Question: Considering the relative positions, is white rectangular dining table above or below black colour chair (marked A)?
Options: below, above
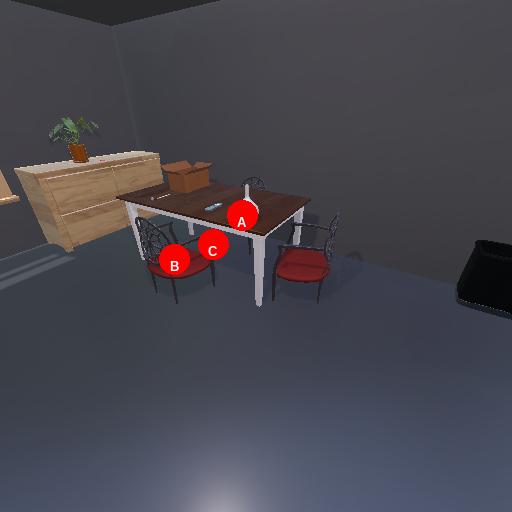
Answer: below